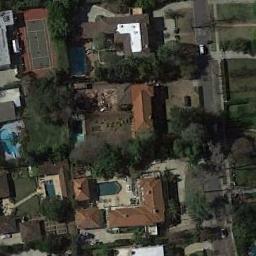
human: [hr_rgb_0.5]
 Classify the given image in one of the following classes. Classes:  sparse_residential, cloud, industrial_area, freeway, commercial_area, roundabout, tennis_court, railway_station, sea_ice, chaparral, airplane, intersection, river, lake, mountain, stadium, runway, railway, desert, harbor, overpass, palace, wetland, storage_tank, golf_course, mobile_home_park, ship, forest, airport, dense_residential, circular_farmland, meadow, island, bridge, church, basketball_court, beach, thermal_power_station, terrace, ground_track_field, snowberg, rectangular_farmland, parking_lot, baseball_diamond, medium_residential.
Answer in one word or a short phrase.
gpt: tennis_court